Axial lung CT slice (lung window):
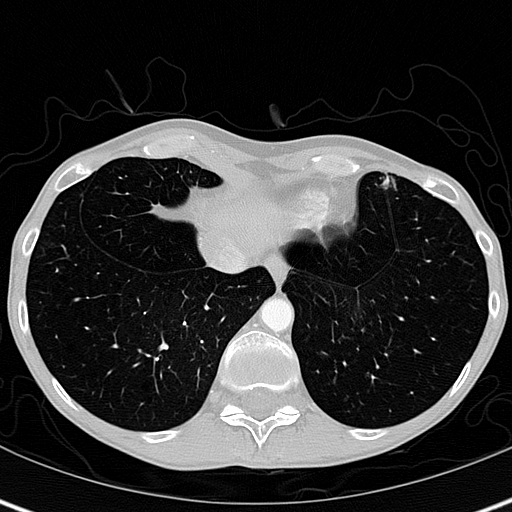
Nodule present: no